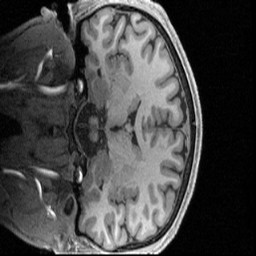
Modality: T1w
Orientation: coronal
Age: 25
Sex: male
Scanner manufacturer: siemens
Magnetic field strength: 3 T
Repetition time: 2.4 s
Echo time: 0.00231 s